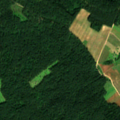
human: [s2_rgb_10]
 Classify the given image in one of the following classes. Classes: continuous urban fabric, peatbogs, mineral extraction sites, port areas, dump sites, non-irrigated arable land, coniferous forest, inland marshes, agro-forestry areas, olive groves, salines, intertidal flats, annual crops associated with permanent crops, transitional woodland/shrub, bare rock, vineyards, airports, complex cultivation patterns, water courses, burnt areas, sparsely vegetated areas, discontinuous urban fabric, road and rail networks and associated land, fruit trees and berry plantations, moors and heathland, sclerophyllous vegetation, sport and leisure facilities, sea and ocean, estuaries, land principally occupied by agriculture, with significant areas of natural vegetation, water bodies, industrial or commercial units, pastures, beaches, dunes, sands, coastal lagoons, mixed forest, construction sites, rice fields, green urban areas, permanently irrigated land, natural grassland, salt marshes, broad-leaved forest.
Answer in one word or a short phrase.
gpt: non-irrigated arable land, coniferous forest, mixed forest